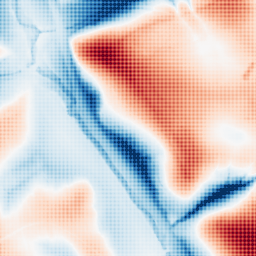
Category: classical
Decomposition family: uniform
Decomposition parameters: size: 100
Upsampling method: sinc_hamming
Upsampling parameters: scale: 4
kernel_size: 4
Upsampling scale: 4